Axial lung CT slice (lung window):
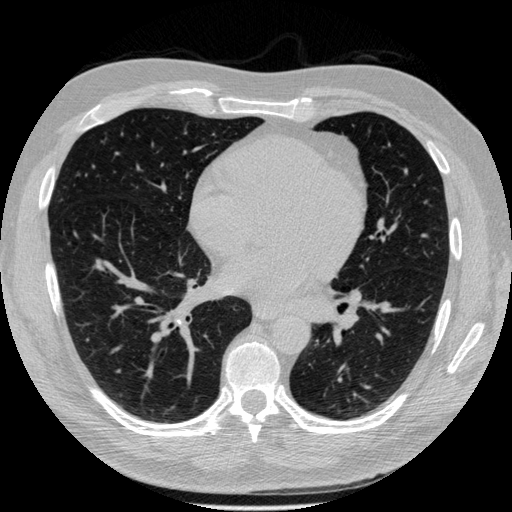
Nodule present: no